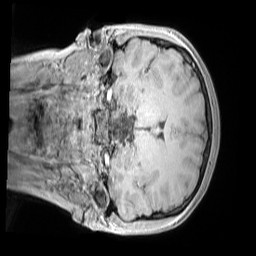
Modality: MP2RAGE
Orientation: coronal
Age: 12
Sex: female
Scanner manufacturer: siemens
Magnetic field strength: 3 T
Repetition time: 4 s
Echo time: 0.00303 s